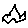
Label: star